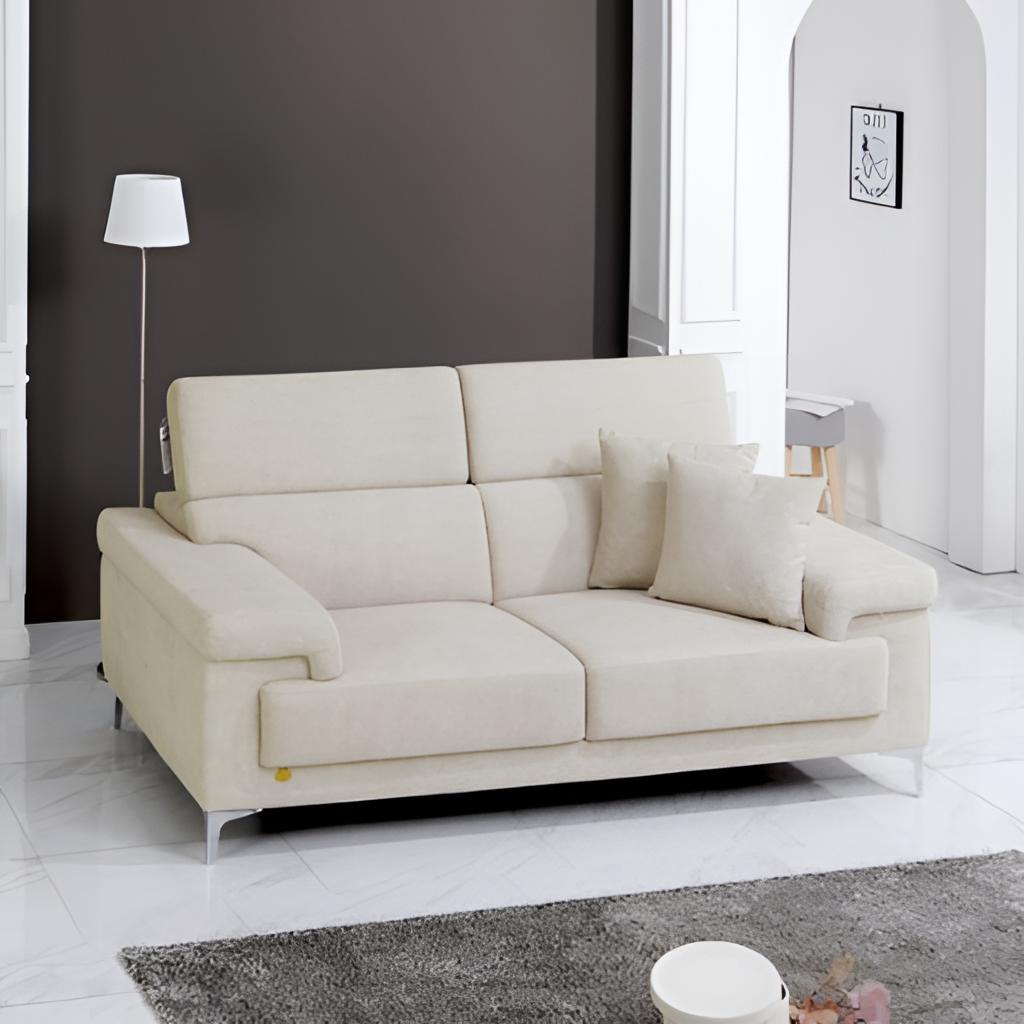
living room, beige fabric sofa, tile flooring, with large square pattern, modern, paint wallpaper, with vertical two tone pattern